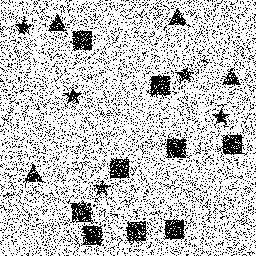
Squares: 9
Triangles: 4
Stars: 5
Total shapes: 18